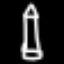
Label: pencil